Interaction volume radius: 10 \u00c5
Interaction volume height: 15 \u00c5
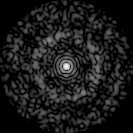
Disorder parameter: 0.8174